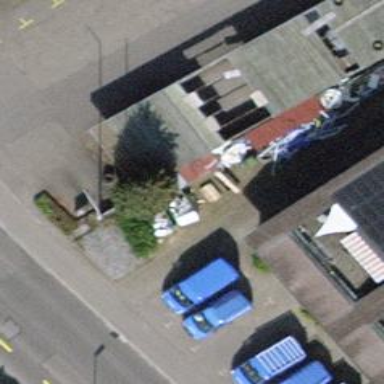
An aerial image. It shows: View of roof of building.